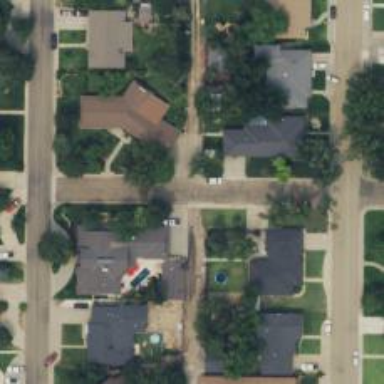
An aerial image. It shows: Alley classified as service road.